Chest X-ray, PA view. Patient: 35 years old, sex F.
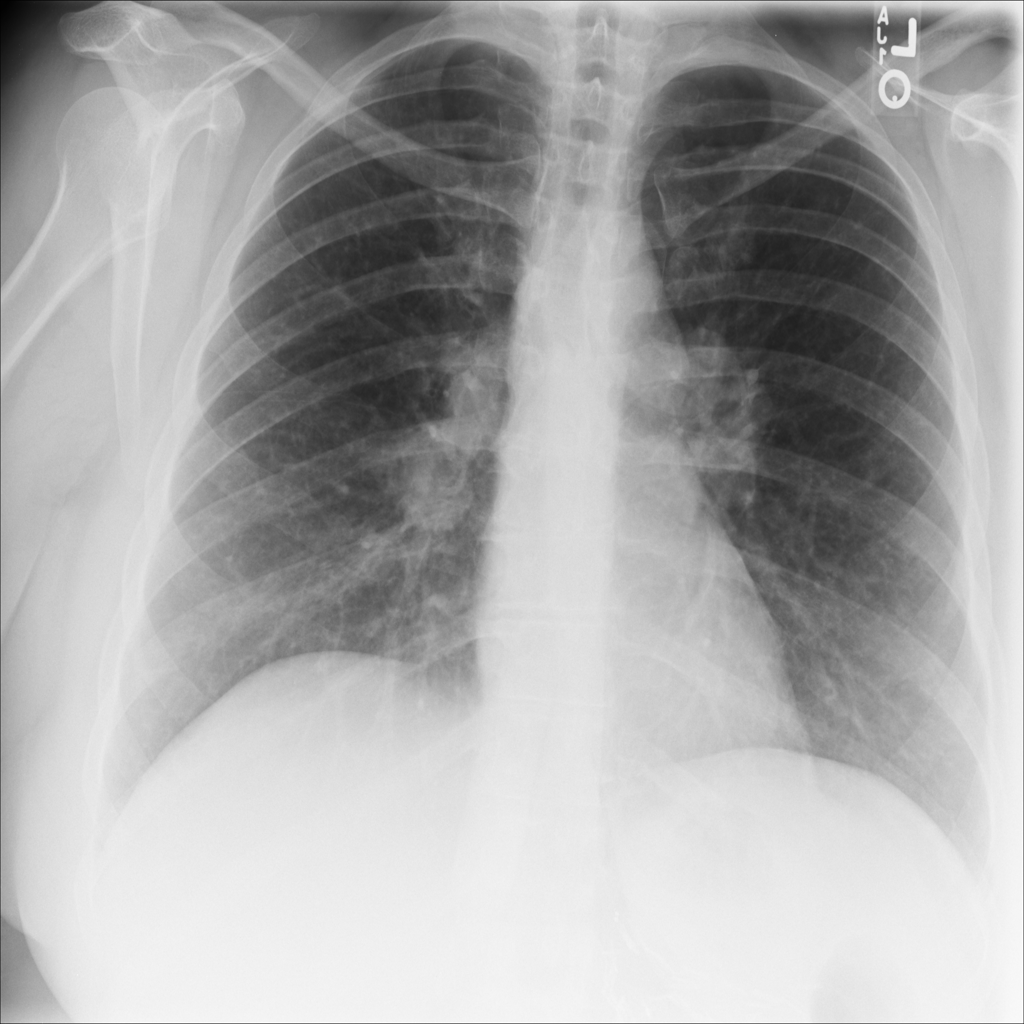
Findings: No Finding